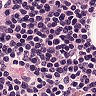
Metastatic tissue present: no